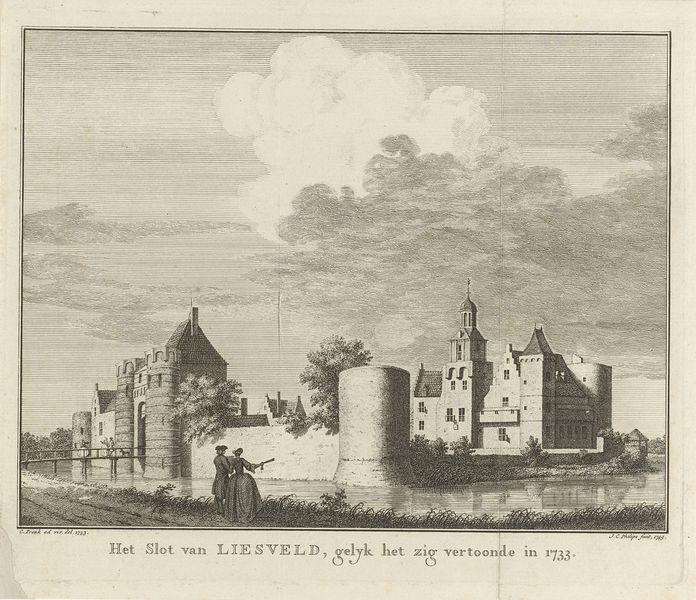
Titel: Gezicht op Kasteel Liesveld bij Groot-Ammers in de Alblasserwaard, naar de situatie in 1733
Künstler: Jan Caspar Philips
Standort: Amsterdam
Institution: Rijksmuseum
Schlagwörter: baum, himmel, mann, wasser, menschen, frau, zeichnung, gebäude, gras, schloss, weg, brücke, kanal, kirche, paar, turm, spuren, mauer, fluß, steg, zinnen, burg, druck, schwarz weiss, beschriftung, van, 1733, het, slot, liesveld, gelyk, het zug, veroonde, in 1733